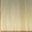
Piece: xx